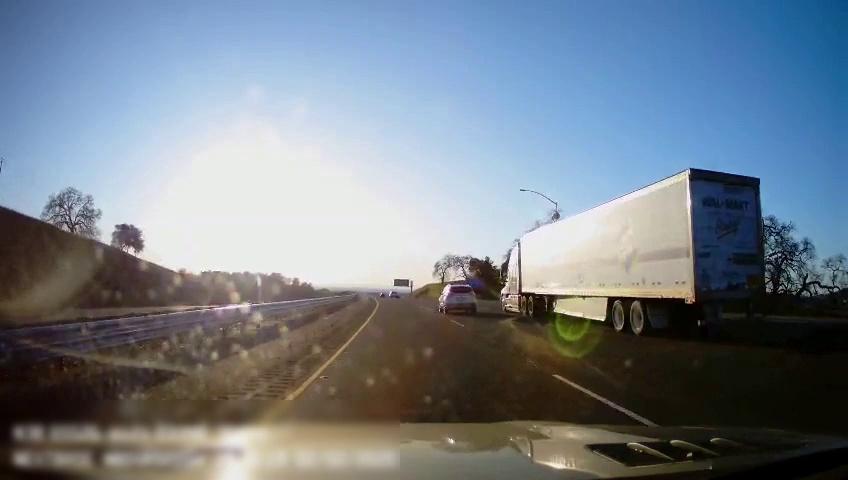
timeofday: Day
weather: Sunny
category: Drivable Space
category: Drivable Space
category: Vehicles | SUV
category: Vehicles | Other LV
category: Vehicles | Car
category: Lanes | Current Lane
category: Lanes | Alternate Lane
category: Traffic | Signs